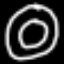
Label: donut